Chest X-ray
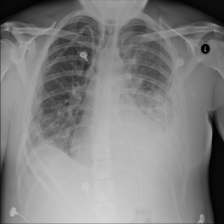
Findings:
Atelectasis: negative
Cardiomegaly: negative
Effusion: positive
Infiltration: negative
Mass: negative
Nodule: negative
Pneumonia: negative
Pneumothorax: negative
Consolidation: negative
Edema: positive
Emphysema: negative
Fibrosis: negative
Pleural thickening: negative
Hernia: negative